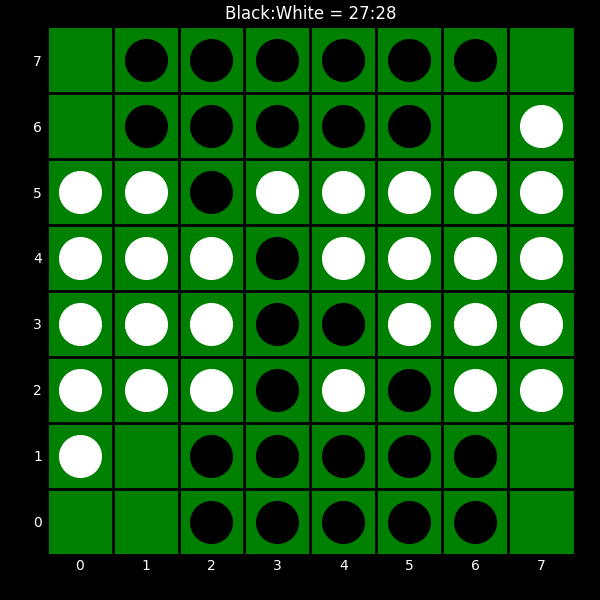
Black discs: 27
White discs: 28